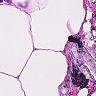
Metastatic tissue present: no